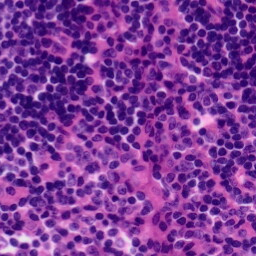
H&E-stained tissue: Tonsil